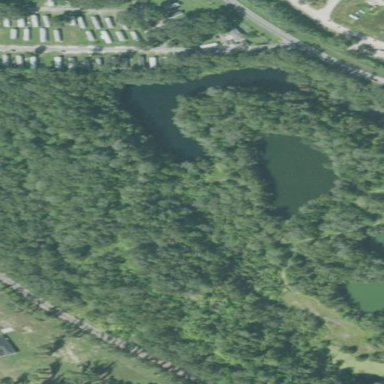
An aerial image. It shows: Mixed leaf woodland.